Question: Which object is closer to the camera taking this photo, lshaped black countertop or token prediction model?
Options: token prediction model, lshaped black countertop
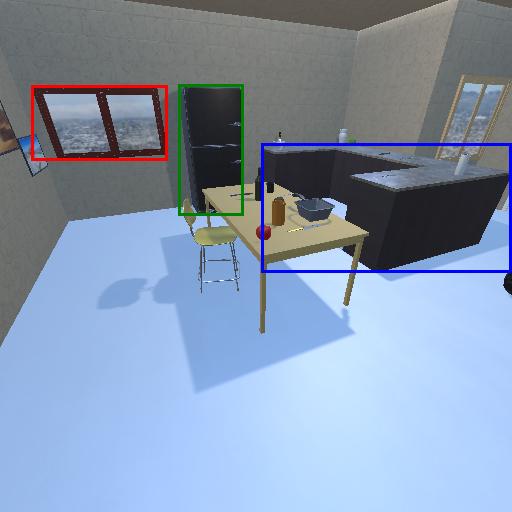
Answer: token prediction model